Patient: sex F, age 68
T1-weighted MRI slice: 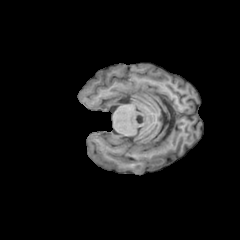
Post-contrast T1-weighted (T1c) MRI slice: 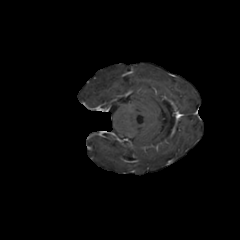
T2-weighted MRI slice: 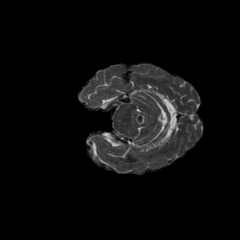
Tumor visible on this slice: no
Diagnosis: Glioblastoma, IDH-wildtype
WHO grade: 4